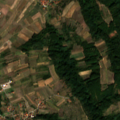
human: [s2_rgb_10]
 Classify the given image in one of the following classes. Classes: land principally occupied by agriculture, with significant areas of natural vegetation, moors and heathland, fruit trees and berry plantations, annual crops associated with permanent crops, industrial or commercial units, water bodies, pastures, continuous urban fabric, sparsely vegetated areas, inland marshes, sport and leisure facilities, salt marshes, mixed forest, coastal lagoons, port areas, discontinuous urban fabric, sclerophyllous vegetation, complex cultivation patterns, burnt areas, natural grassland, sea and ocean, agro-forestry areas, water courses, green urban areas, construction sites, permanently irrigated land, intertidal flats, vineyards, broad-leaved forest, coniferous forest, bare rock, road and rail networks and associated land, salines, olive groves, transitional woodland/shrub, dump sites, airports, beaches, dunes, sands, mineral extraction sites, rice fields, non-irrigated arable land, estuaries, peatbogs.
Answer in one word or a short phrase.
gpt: discontinuous urban fabric, non-irrigated arable land, complex cultivation patterns, land principally occupied by agriculture, with significant areas of natural vegetation, broad-leaved forest